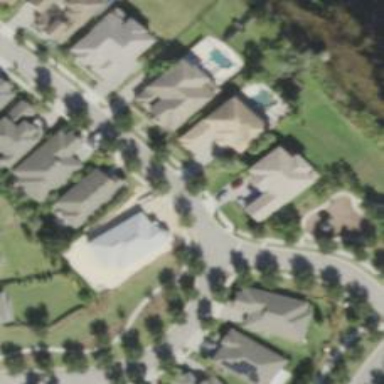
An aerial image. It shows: Service road in residential neighborhood.